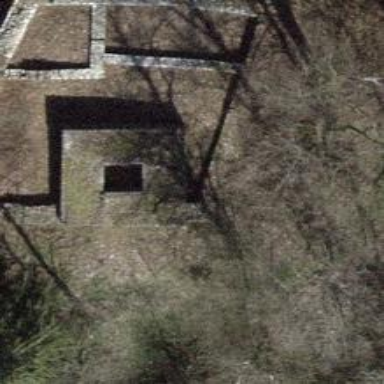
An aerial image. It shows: Castle with historical significance.